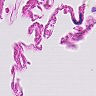
Metastatic tissue present: no